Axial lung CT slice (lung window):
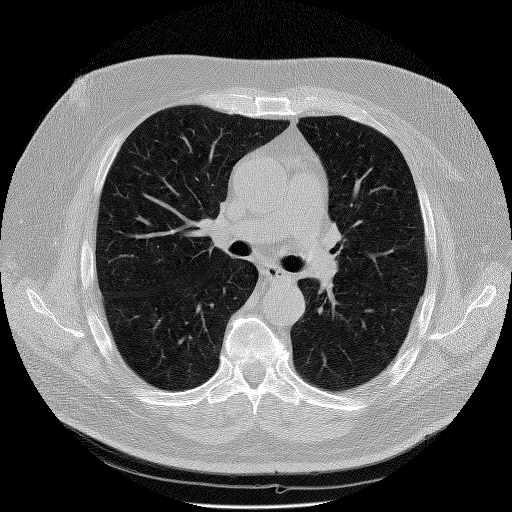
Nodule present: no